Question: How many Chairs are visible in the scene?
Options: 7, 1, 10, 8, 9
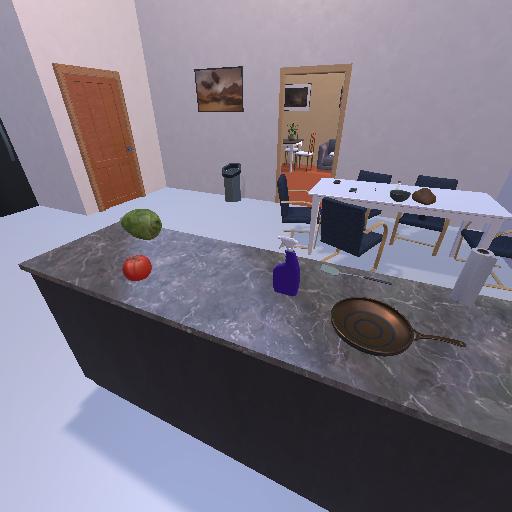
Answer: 7